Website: lowes
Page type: customer-info-address
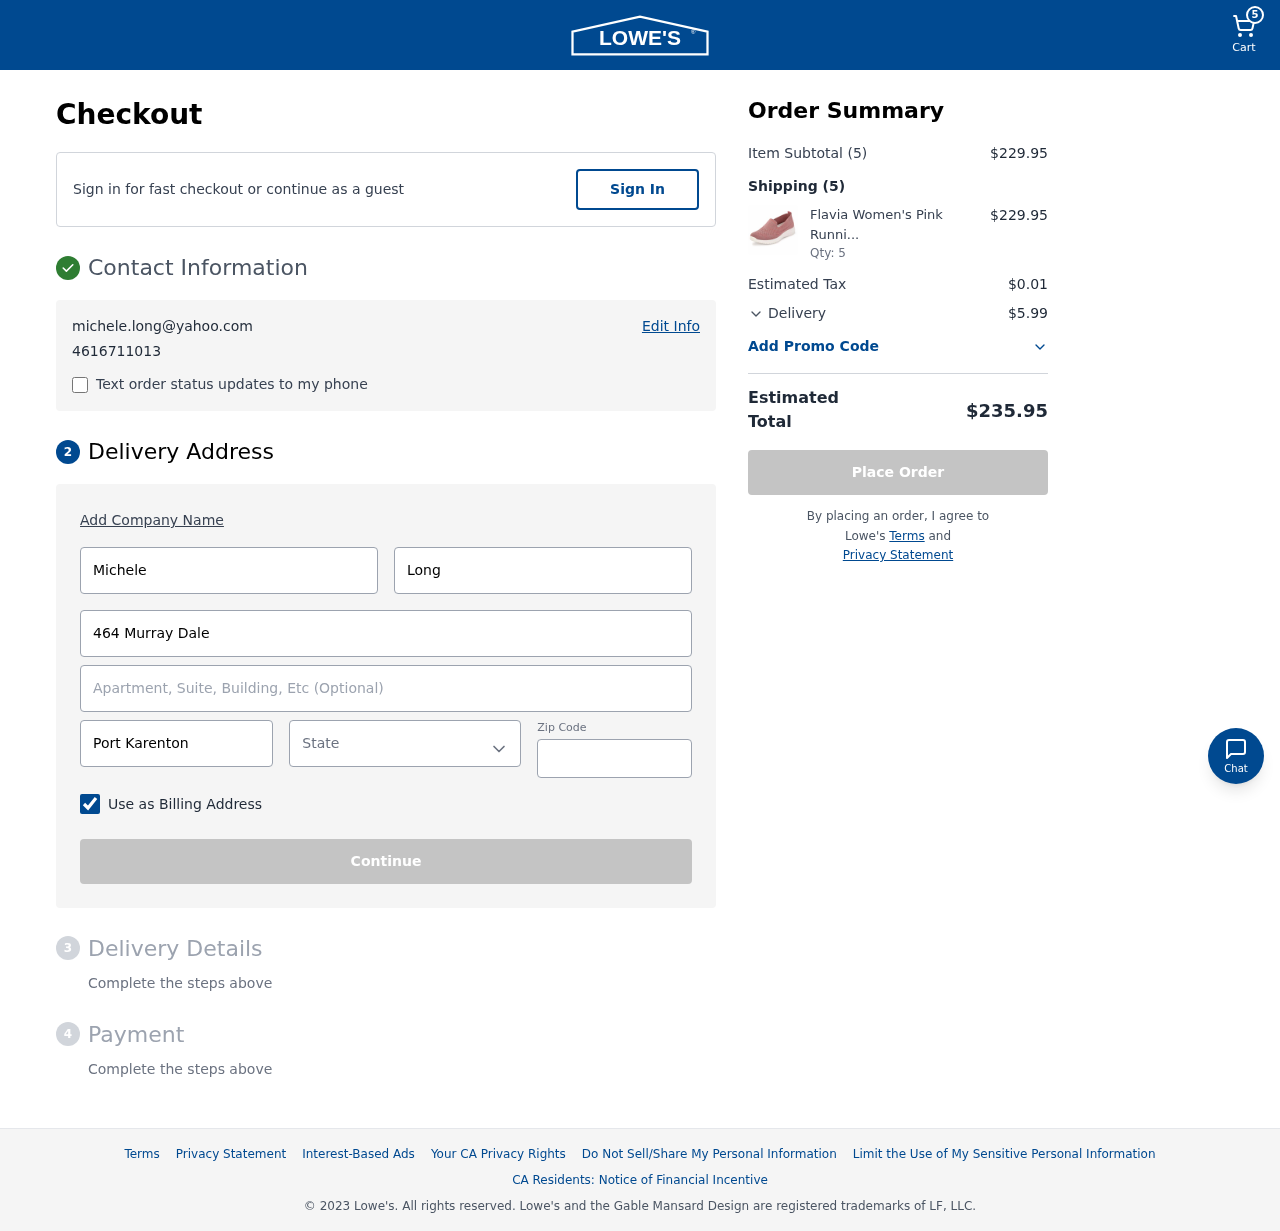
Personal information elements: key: PII_CITY
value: Port Karenton
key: PII_EMAIL
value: michele.long@yahoo.com
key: PII_FIRSTNAME
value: Michele
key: PII_LASTNAME
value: Long
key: PII_PHONE
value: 4616711013
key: PII_POSTCODE
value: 27721
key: PII_STATE
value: Arizona
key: PII_STREET
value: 464 Murray Dale
Product elements: key: PRODUCT1_NAME
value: Flavia Women's Pink Running Shoes-5 UK (37 EU) (6 US) (FKT/ST-1904/NVY)
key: PRODUCT1_QUANTITY
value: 5
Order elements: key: ORDER_NUM_ITEMS
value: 5
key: ORDER_SUBTOTAL
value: $229.95
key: ORDER_NUM_ITEMS2
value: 5
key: ORDER_SUBTOTAL2
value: $229.95
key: ORDER_TAX
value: $0.01
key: ORDER_SHIPPING_COST
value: $5.99
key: ORDER_TOTAL
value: $235.95